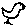
Label: bird